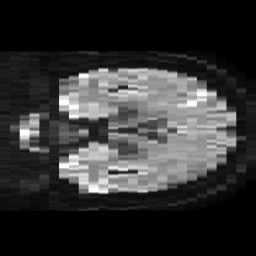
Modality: TRACE
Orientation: coronal
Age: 34
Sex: female
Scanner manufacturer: philips
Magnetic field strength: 3 T
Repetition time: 4.626 s
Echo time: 0.07409 s